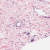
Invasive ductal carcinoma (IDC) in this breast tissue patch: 0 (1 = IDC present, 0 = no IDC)